Field crop: maize
Growth stage: 2
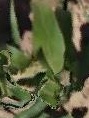
Species: maize